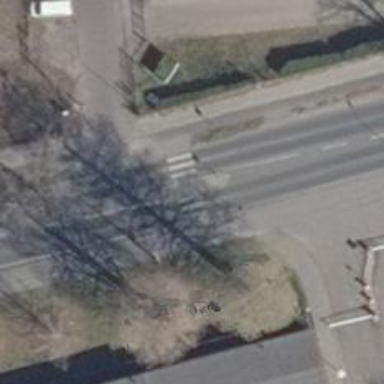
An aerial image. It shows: Uncontrolled zebra crossing with pedestrian island.